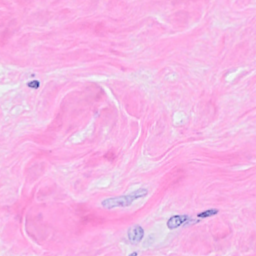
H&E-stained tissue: Breast